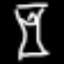
Label: hourglass